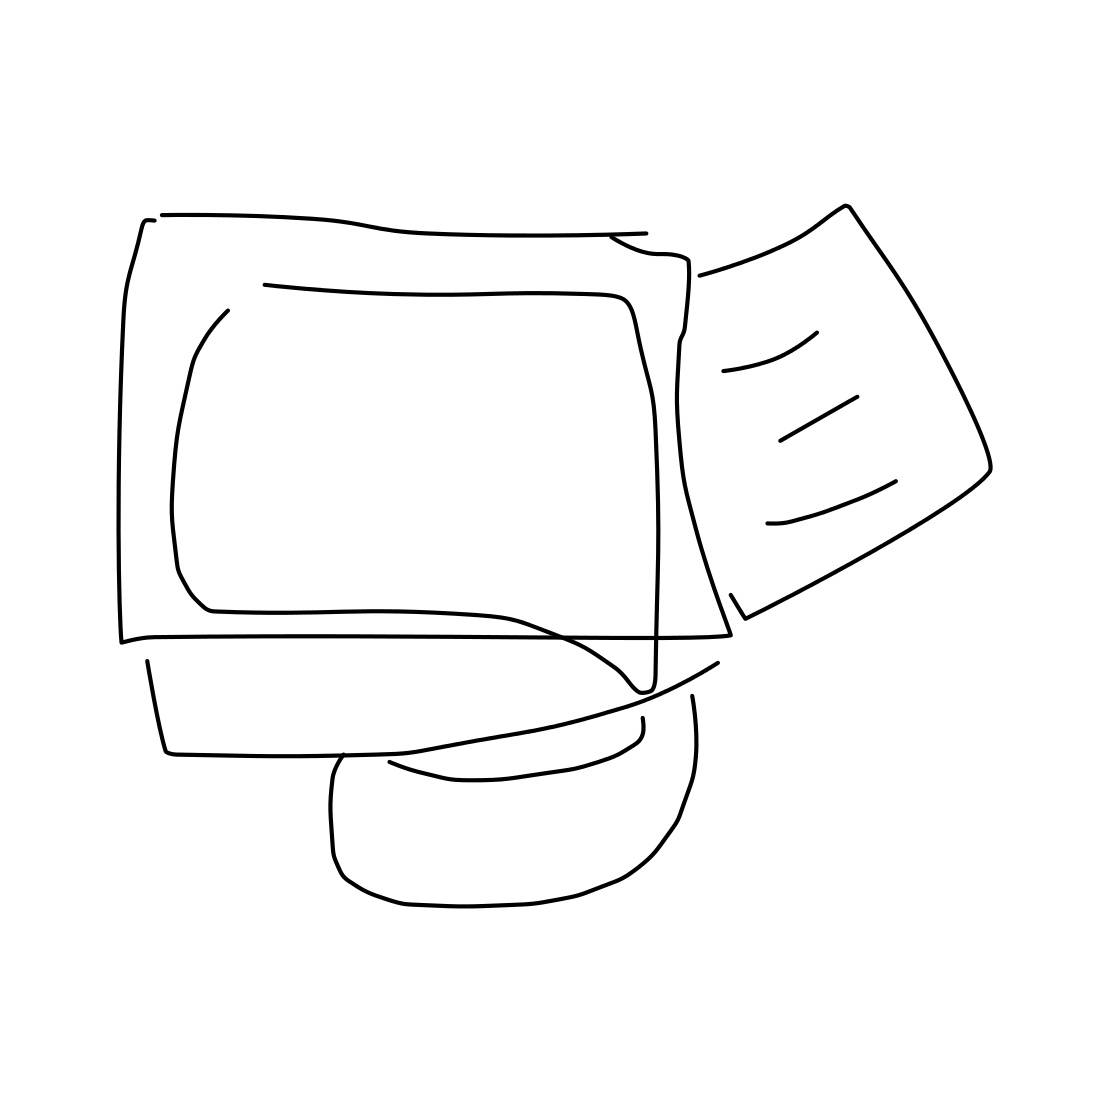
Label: computer monitor